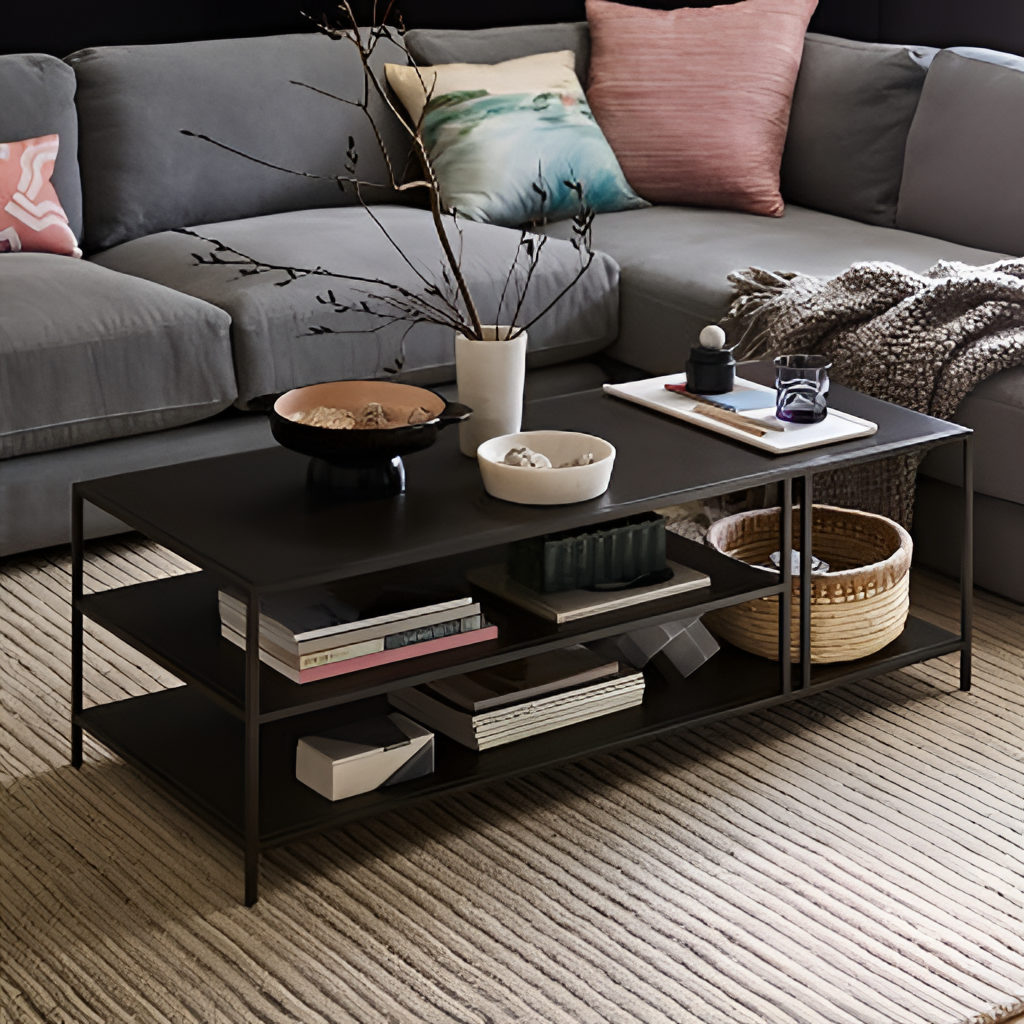
fabric sectional sofa, living room, wallpaper, modern, beige carpet flooring, with striped pattern